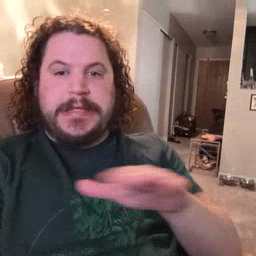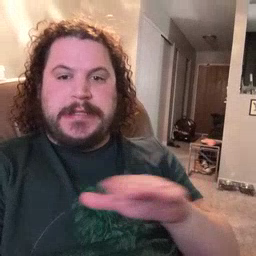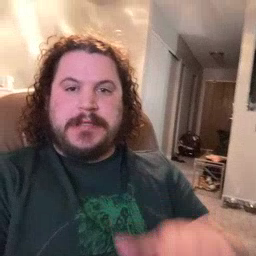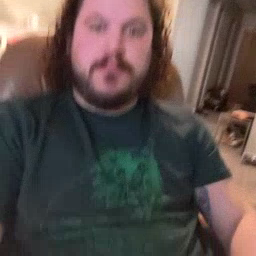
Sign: clean